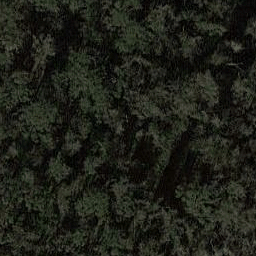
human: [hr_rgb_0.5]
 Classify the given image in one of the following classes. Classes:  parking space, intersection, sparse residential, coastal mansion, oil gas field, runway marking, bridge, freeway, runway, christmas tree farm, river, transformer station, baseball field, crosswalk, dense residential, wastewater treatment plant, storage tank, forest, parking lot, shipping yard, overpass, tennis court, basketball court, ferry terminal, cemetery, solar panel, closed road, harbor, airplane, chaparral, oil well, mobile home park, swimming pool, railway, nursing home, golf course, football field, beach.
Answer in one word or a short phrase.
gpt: forest